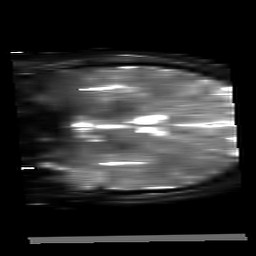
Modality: T2starmap
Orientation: coronal
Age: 60
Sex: male
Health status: ill